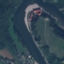
Label: River